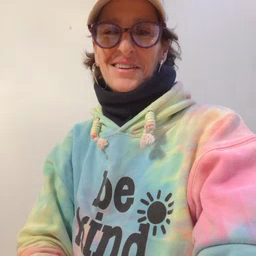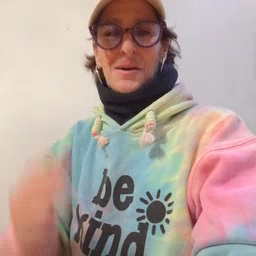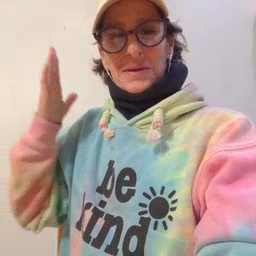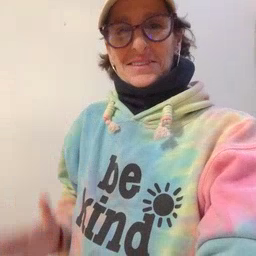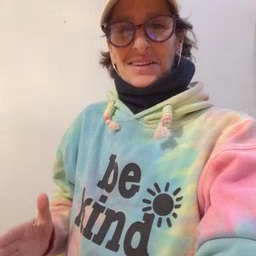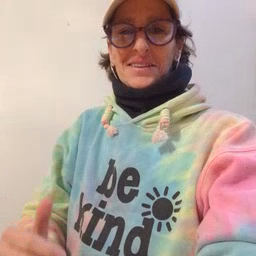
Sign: beside